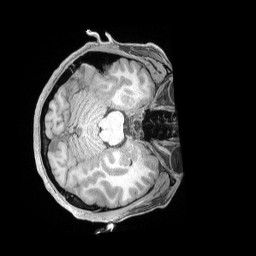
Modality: T1w
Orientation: axial
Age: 36
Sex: male
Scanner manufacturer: siemens
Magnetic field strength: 3 T
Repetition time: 2 s
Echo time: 0.00211 s